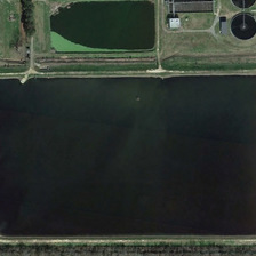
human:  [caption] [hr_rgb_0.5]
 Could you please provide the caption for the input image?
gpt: Big diamonds near Polix

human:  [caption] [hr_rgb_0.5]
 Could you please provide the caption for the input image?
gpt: A small pond is close to a large rectangular pond.

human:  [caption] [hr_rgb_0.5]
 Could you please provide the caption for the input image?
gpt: a small pond is near a large rectangular pond.

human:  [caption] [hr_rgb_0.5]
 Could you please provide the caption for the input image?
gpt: A Little Lagoon is near a large rectangular lagoon.

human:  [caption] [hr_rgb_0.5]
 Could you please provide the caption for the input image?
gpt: A small pond is near a large rectangular pond.